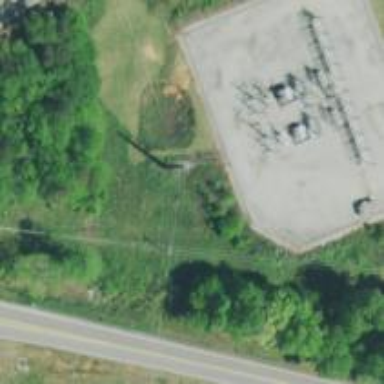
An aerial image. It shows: Distribution level power substation enclosed by fence.